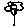
Label: flower